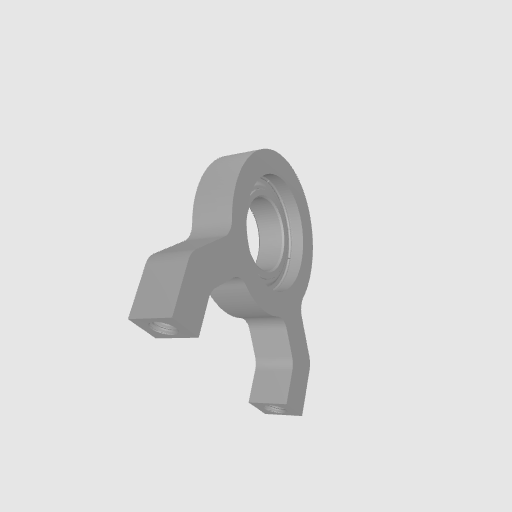
Part: Side1Post2PillowBlock12ID